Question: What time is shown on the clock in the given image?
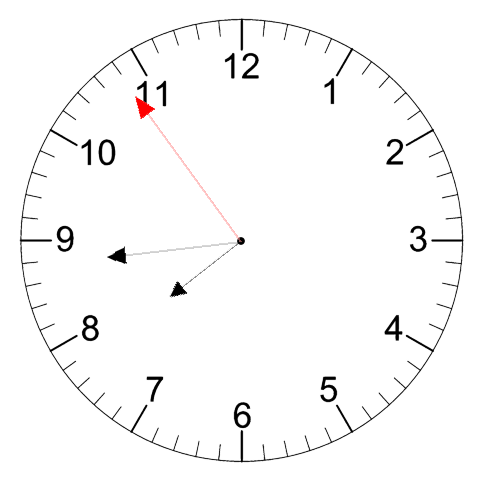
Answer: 07:43:54